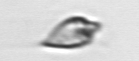
Label: Oxytoxum